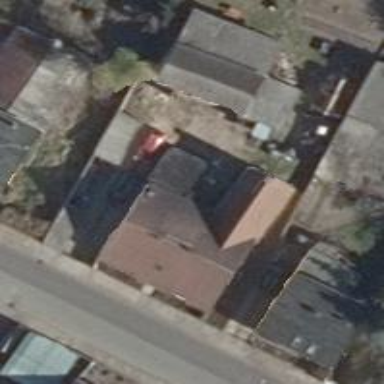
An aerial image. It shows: Part of building.